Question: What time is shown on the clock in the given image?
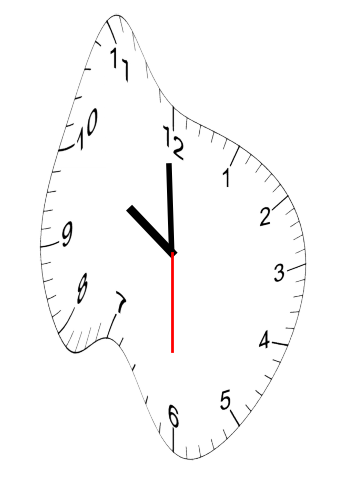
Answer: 09:59:30